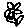
Label: flower